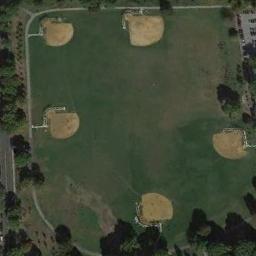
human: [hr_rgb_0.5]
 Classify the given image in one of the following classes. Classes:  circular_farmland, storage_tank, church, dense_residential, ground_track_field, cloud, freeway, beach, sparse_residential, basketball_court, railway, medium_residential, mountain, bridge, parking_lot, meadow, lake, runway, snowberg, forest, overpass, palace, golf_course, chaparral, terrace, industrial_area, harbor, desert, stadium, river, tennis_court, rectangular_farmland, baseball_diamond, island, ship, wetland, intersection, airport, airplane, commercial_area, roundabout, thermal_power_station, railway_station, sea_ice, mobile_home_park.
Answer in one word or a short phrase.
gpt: baseball_diamond